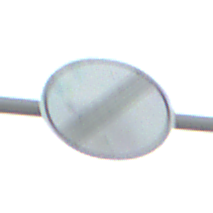
Verkehrszeichen: EndeSaemtlicherBegrenzungen
Umgebung: Outdoor, RoadRail
Tageszeit: SunriseSunset
Wetter: PartlyCloudy
Licht: Natural
Jahreszeit: NotSpecified
Kontrast: LowContrast